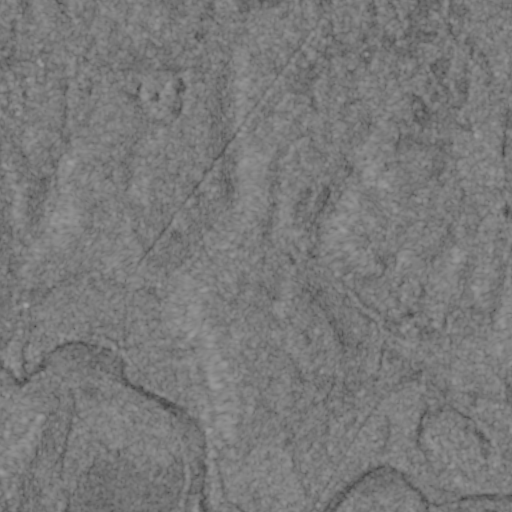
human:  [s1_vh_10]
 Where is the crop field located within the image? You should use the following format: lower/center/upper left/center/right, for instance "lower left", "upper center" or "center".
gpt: The crop field is located in the center left of the image.
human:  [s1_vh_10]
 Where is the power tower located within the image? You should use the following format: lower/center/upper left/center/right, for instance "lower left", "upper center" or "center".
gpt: The power tower is located in the lower left of the image.
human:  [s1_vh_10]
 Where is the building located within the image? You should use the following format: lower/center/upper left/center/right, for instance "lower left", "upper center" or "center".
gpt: There is no building in the image.

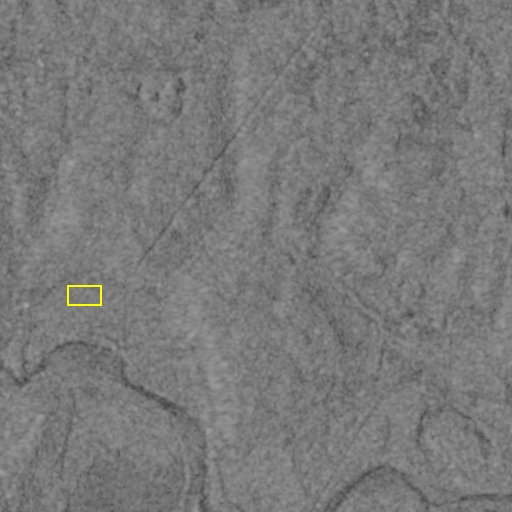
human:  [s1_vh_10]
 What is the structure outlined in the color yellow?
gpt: The structure outlined in yellow is a crop field.
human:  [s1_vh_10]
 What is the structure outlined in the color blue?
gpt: There is no blue outline.